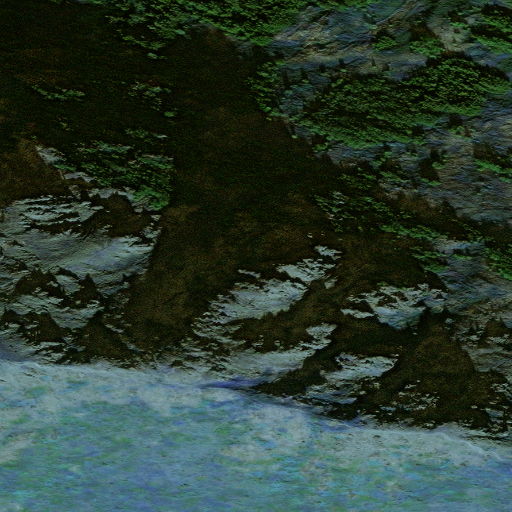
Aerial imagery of mountain in Alaska named Near Point containing only unknown